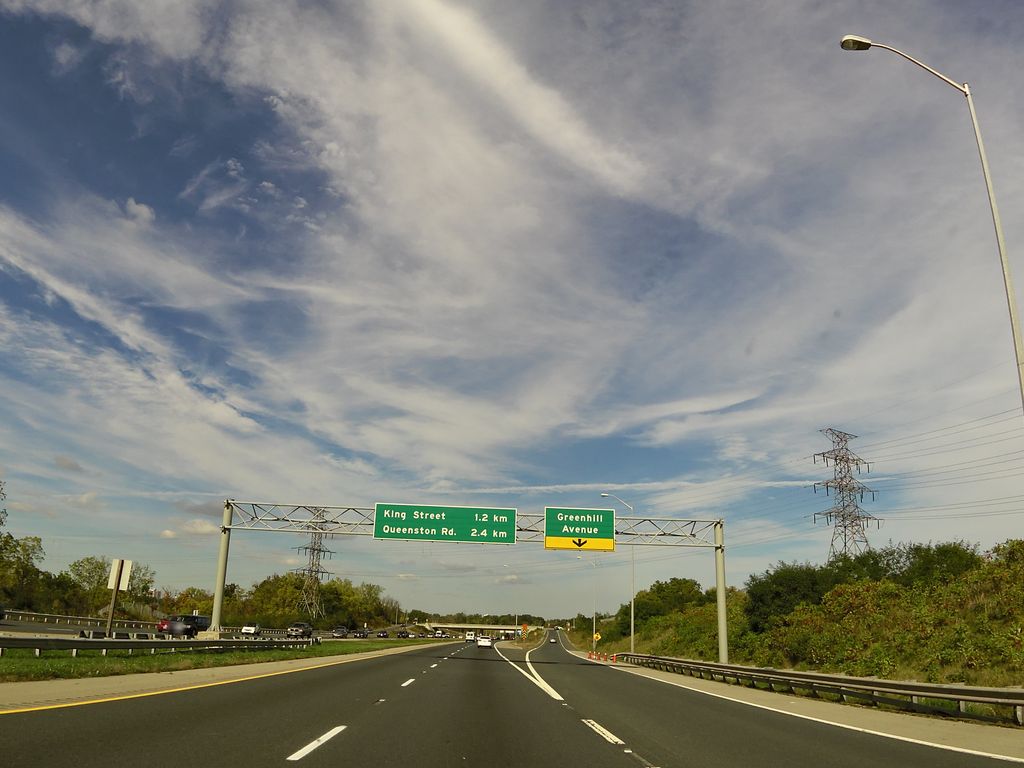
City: hamilton